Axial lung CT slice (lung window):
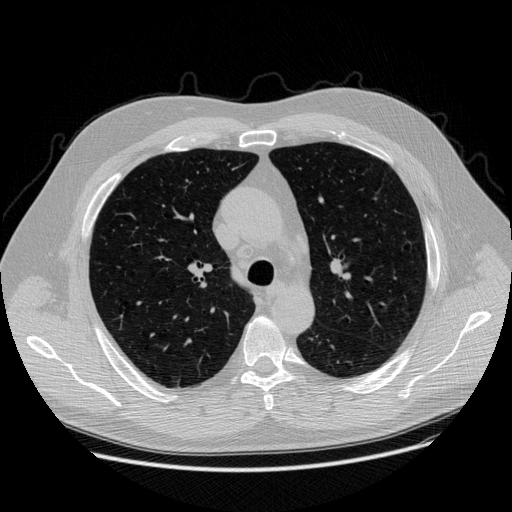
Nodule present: no